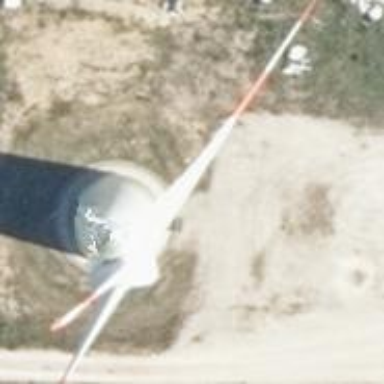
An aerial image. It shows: Wind power generator with wind turbines.